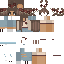
A female human skin with medium skin, wearing brown long hair dressed in a blue hoodie and black pants, featuring a closed mouth.